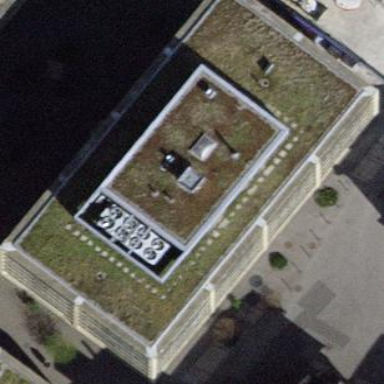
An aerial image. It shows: Building with flat gray roof and yellow walls.